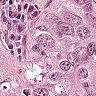
Metastatic tissue present: yes